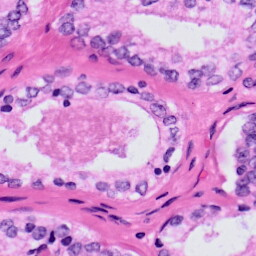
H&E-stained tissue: Prostate